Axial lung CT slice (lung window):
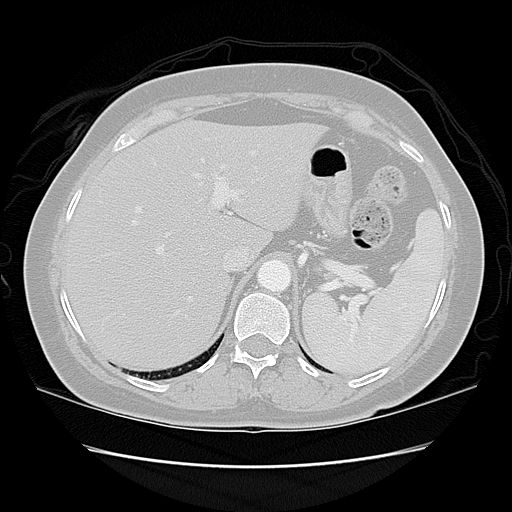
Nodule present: no